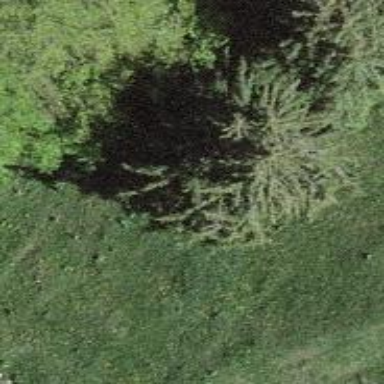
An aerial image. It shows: Single tag "natural: tree."